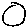
Label: circle